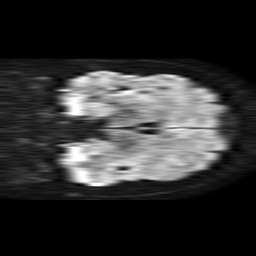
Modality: TRACE
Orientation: coronal
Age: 59
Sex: female
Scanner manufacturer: philips
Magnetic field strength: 1.5 T
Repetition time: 4.6 s
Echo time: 0.08941 s